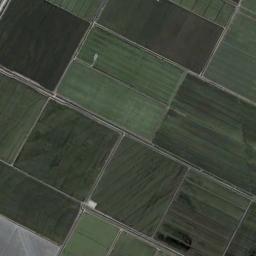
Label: rectangular_farmland